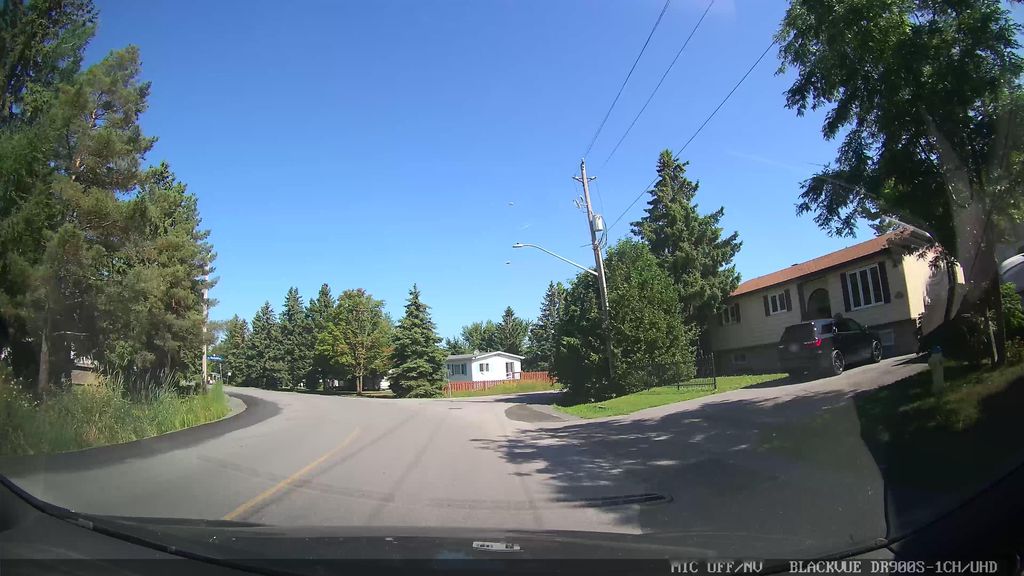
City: ottawa-gatineau